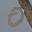
Label: 0